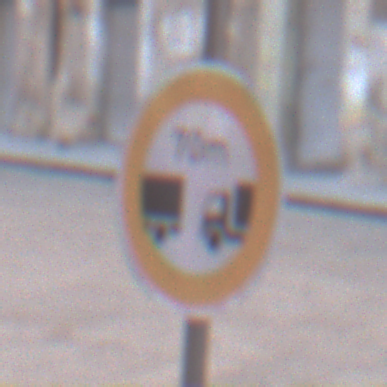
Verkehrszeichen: VerbotUnterschreitenMindestabstand
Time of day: MorningAfternoon
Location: Outdoor (Urban)
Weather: PartlyCloudy
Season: NotSpecified
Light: Natural